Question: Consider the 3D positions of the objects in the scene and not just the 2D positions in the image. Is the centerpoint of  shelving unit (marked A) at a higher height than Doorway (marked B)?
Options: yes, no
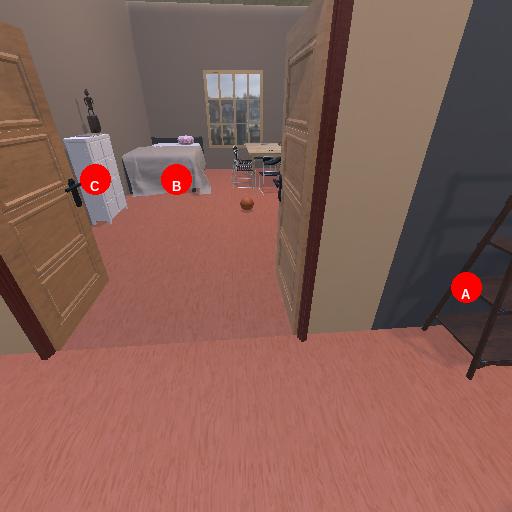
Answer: yes